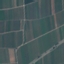
Land use / land cover class: PermanentCrop